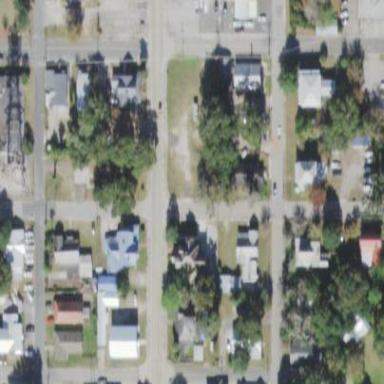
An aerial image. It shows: This residential area consists of single-family homes.